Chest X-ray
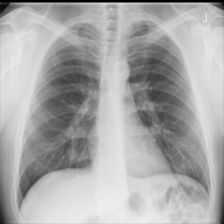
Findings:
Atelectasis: negative
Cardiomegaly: negative
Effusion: negative
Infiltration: negative
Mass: negative
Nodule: negative
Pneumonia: negative
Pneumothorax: negative
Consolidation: negative
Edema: negative
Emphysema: negative
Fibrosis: negative
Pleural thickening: negative
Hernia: negative